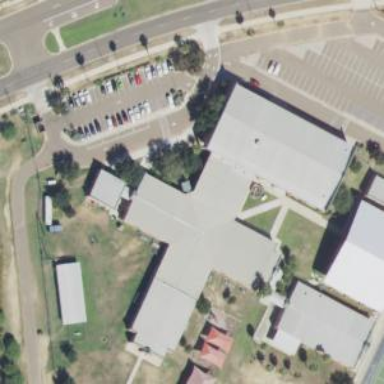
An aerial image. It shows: School building.